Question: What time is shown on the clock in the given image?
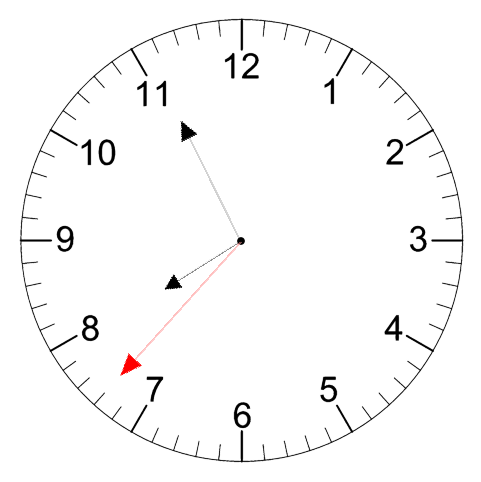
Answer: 07:55:37